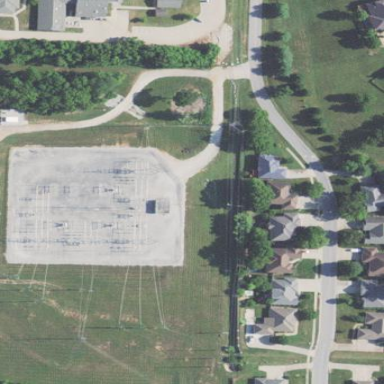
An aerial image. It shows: Power substation with transmission level designation. It is enclosed by fence.